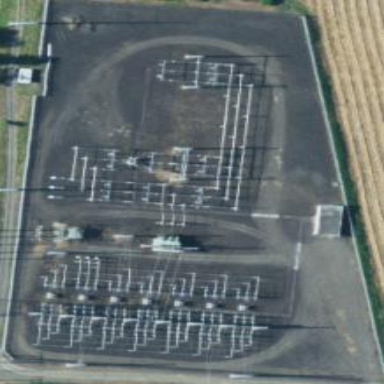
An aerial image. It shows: Power substation with transmission level designation. It is enclosed by fence.